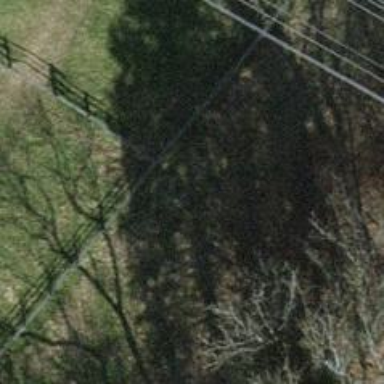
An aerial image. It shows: Fence.